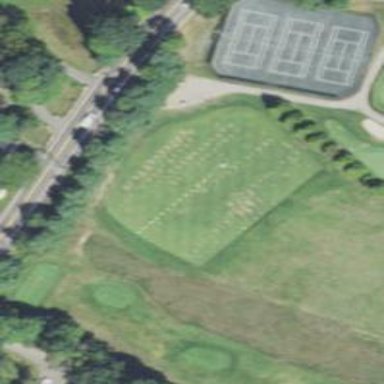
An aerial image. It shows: Grassy area designated as golf tee.